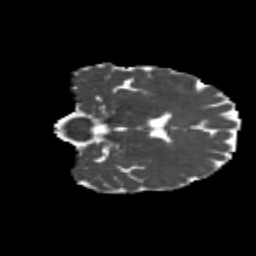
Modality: MD
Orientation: coronal
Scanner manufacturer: siemens
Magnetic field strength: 3 T
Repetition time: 4.16 s
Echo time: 0.0806 s